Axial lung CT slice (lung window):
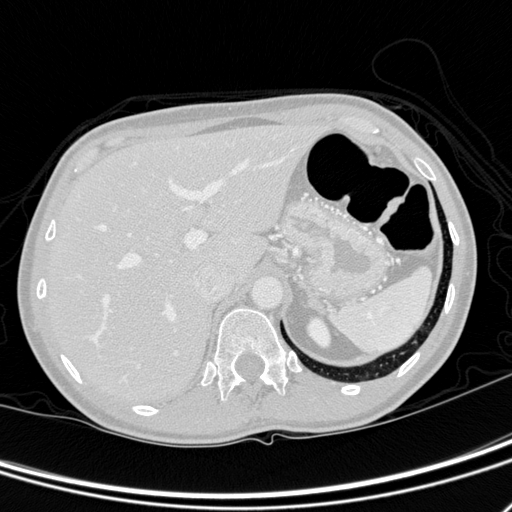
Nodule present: no